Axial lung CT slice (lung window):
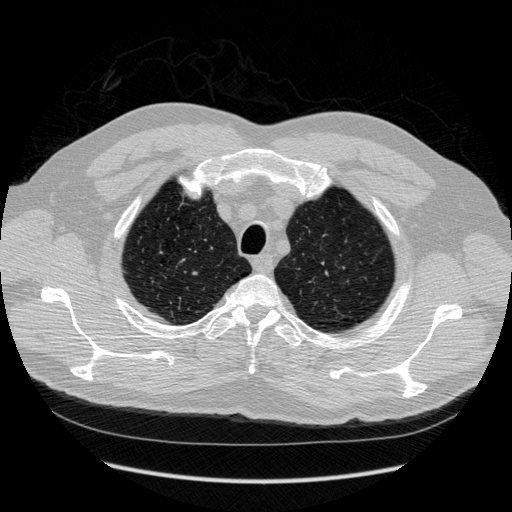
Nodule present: no